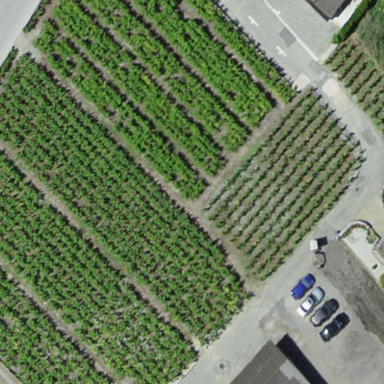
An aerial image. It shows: Vineyard with grape crops.